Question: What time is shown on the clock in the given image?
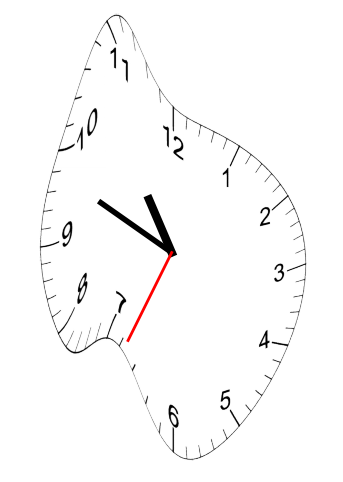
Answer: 10:48:34